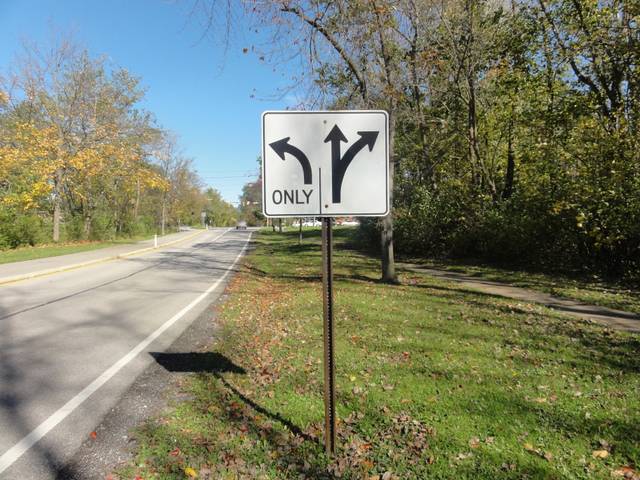
Region: United States
Coordinates: 41.37, -81.809